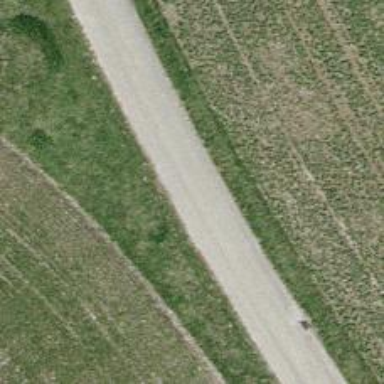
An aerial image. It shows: Unclassified road with asphalt surface.